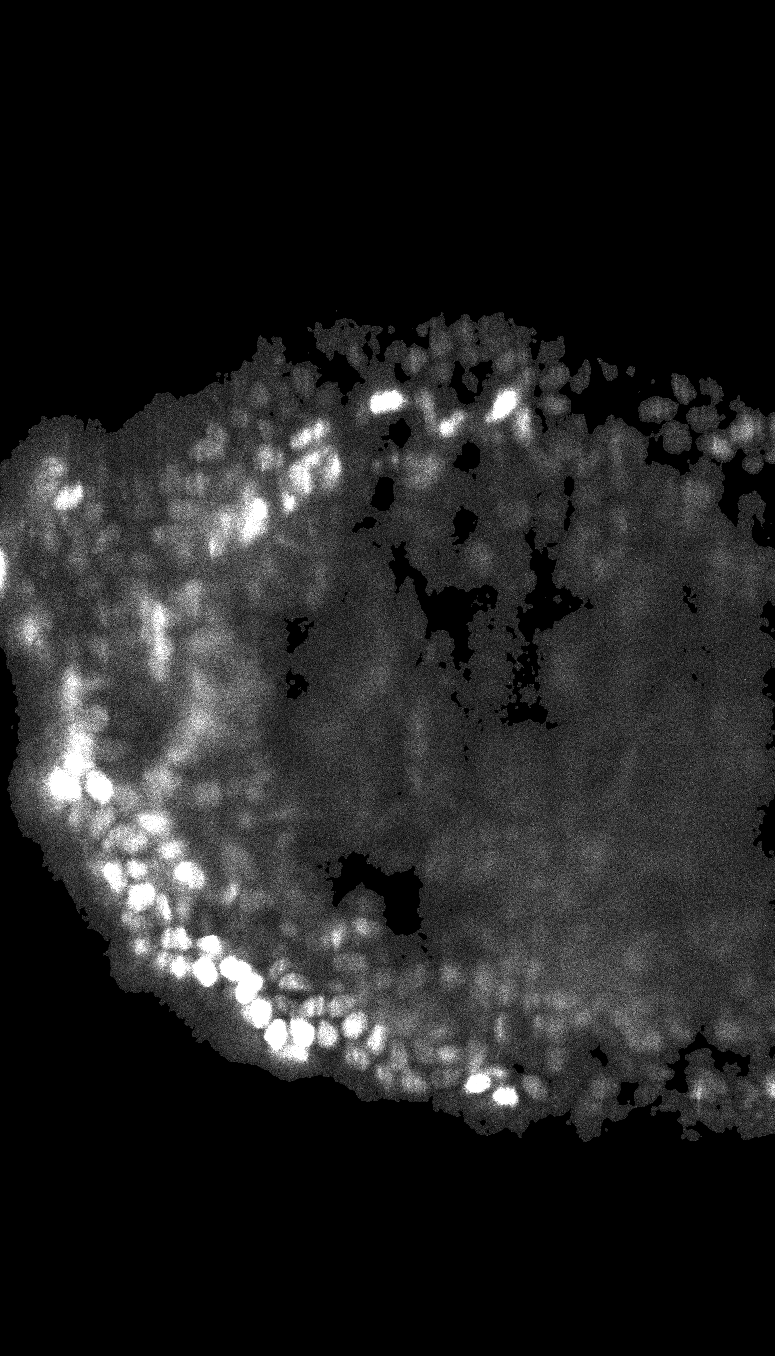
Sample: MusMusculus_2
Volume: 65 slices, 1356x775 pixels
Nuclei in middle slice: 188